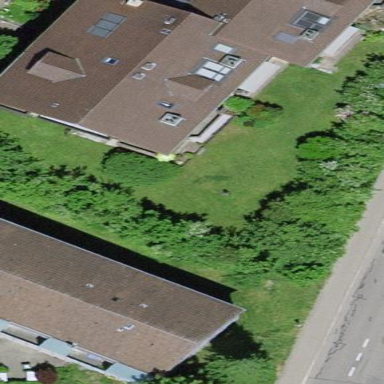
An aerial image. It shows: Residential building.